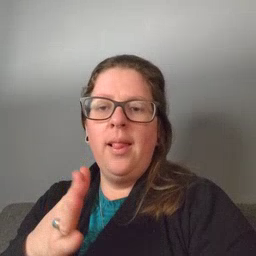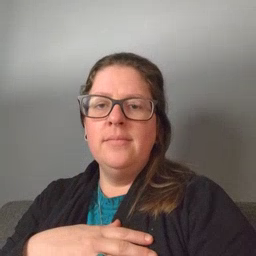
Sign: will